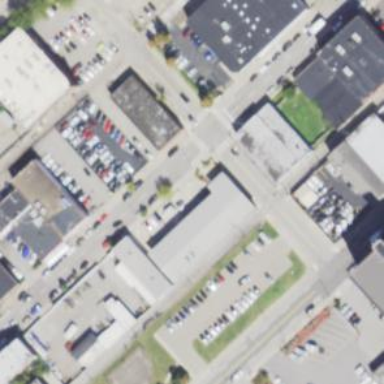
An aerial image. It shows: Building housing car repair shop.